Question: I have a '<div>' that contains another '<div>', which in turn contains a series of '<div>'s, which can be toggled. I have set the first two '<div>'s to have 'height: 100%;'. So now when I have too many '<div>'s made visible and it does not fit into the screen, the main '<div>' does not extend, leaving the bg to be the color of body.
Here's how the (simplified) 'html' looks like:
'''
<div id="wrapper">
<div class="col" id="col1"></div>
<div class="col" id="col2"></div>
<div class="col" id="col3"></div>
</div>
'''
And the relevant 'CSS':
'''
body, html {
background-color: darkgray;
margin: 0;
height: 100%;
width: 100%;
}
#wrapper {
width: 80%;
height: 100%;
margin: 0 auto;
margin-top: 0;
margin-bottom: 0;
padding: 0;
background-color: #666;
color: white;
min-width: 722px;
max-width: 1119px;
font-family: 'Roboto Condensed', sans-serif;
box-shadow: 0px 0px 25px black;
}
.col {
/*background-color: red;*/
height: 100%;
float:left;
margin-top: 0;
margin-right: 0.6667%;
margin-left: 0.6667%;
}
#col1 {
width: 24%;
}
#col2 {
width: 48%;
box-shadow: 0px 0px 5px black;
}
#col3 {
width: 24%;
}
'''
This is how it looks like in <URL>.
And here's a screenshot of the problem:

I have tried to add the following code to the 'jQuery' (within the '.click' function) to solve the problem:
'''
var top = $('#col2:last-child').position().top;
var bottom = top + $('#col2:last-child').height();
$('#wrapper').css('height', bottom);
'''
which, in chrome, gives me the following error in the console:
'''
Uncaught TypeError: Cannot read property 'top' of undefined
'''
I really would like to solve this within 'CSS' if I can.
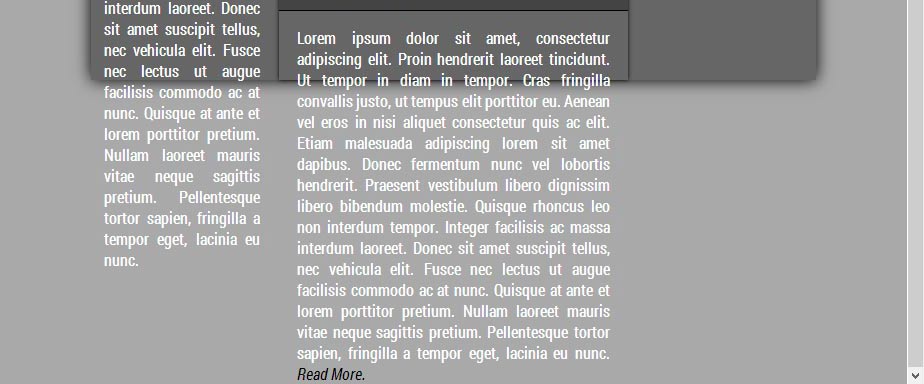
Answer: You might want to add 'overflow:auto;' to that '#wrapper'. <URL>
Either that, or clear your 'div''s
Edit: And you can set that '#wrapper' into 'height:auto;' if you want to make it wrap the whole text, instead of being scrollable. <URL>